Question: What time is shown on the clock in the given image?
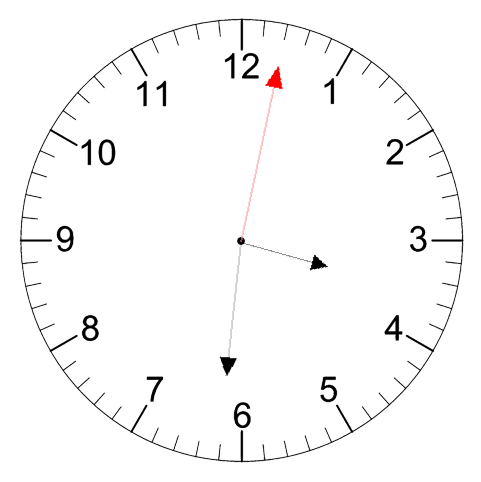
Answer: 03:31:02